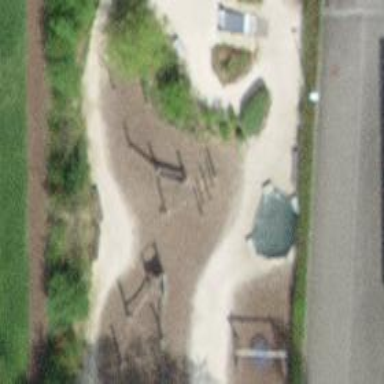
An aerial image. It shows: Playground area for leisure activities on the land.